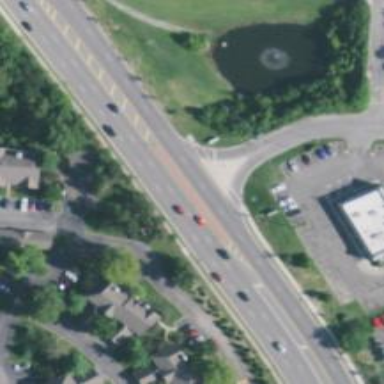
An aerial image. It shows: Road with stop sign.